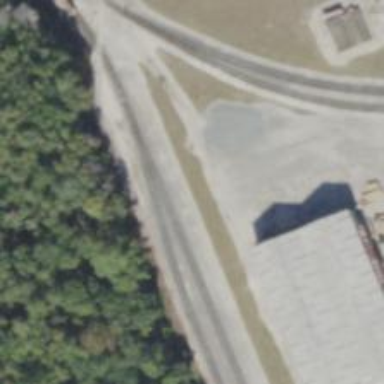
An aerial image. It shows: Rail spur service line used for fuel transportation.